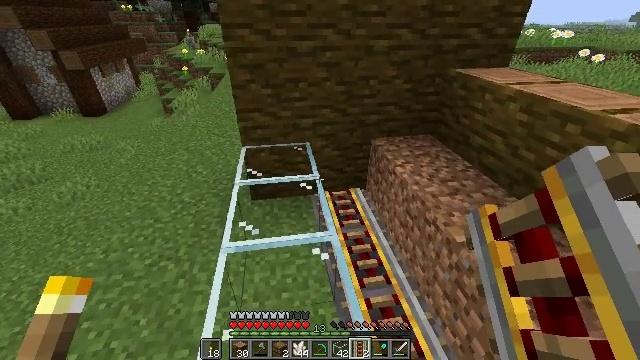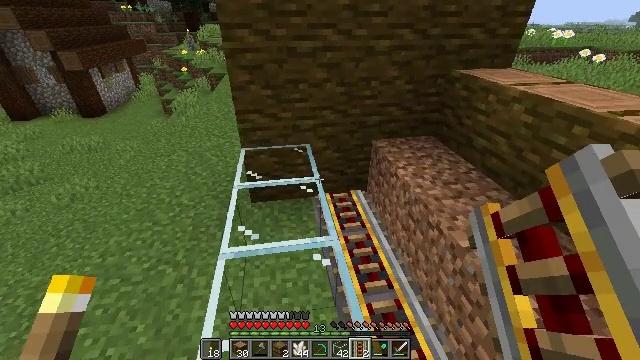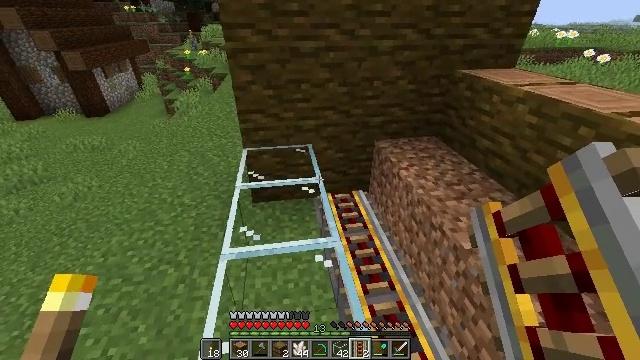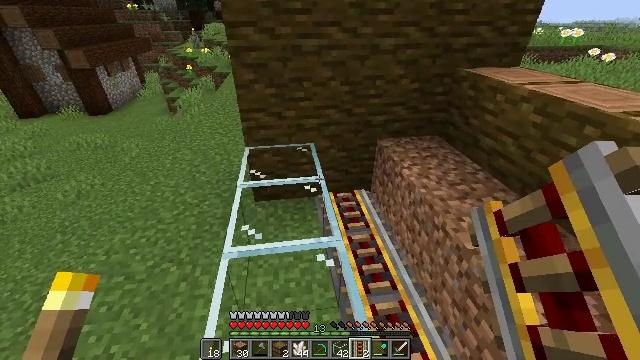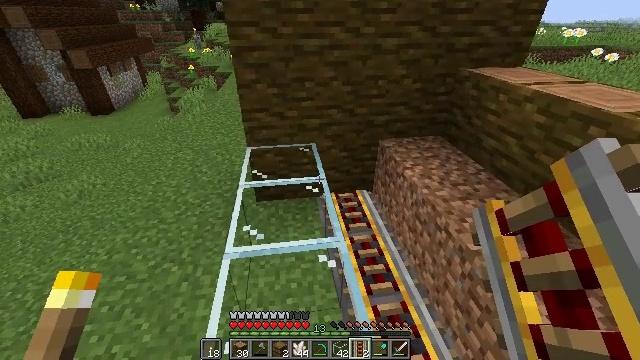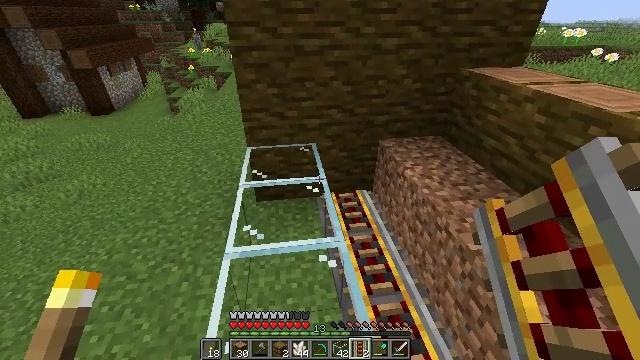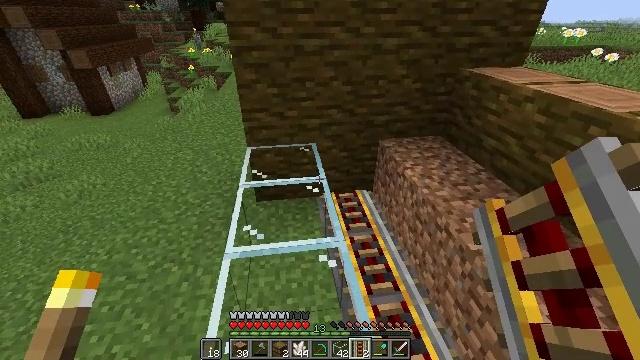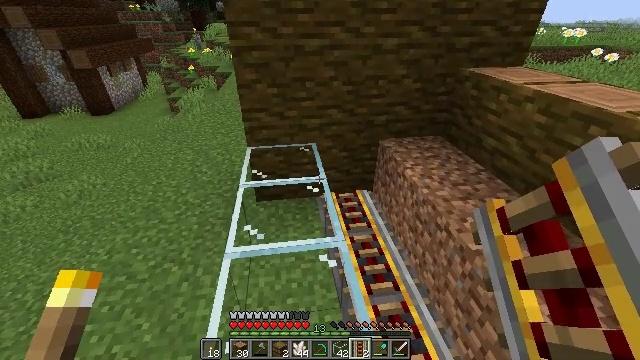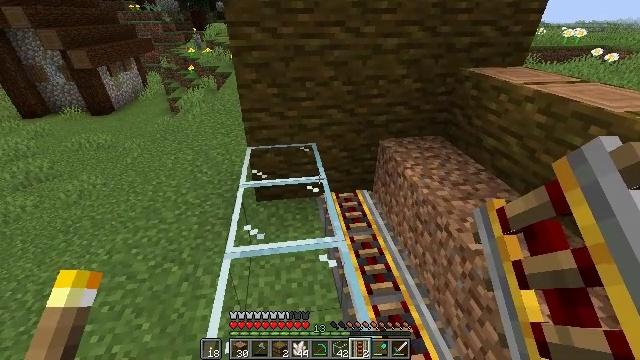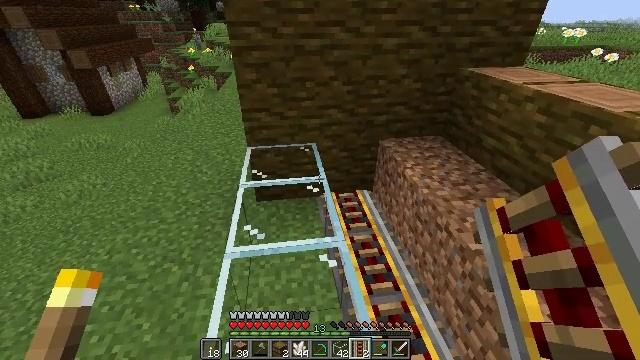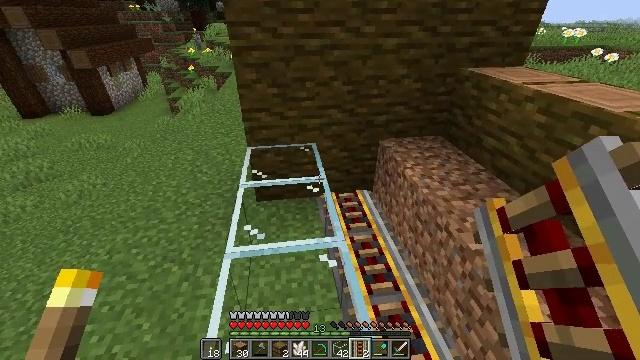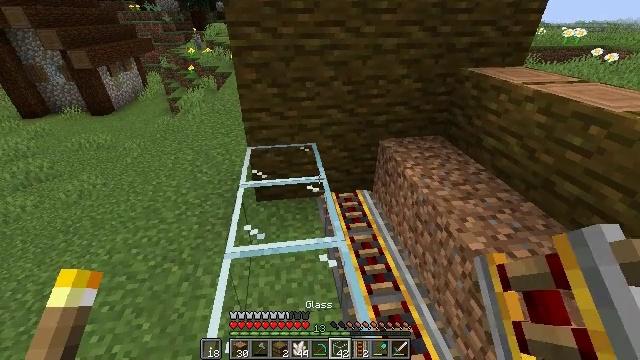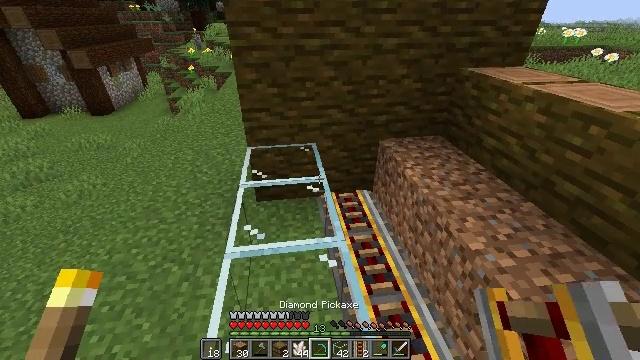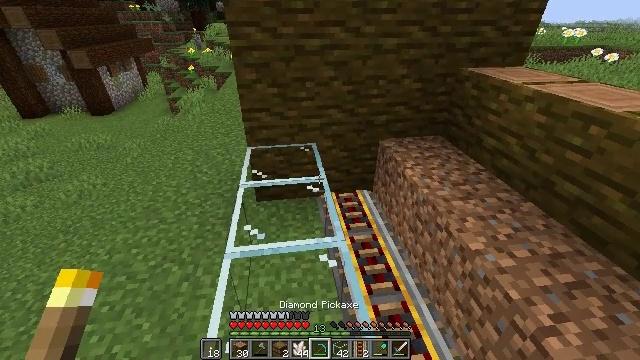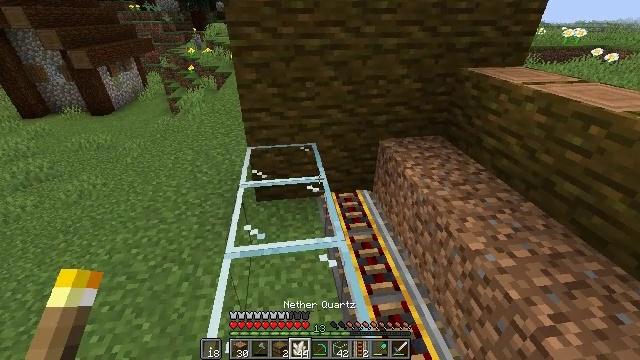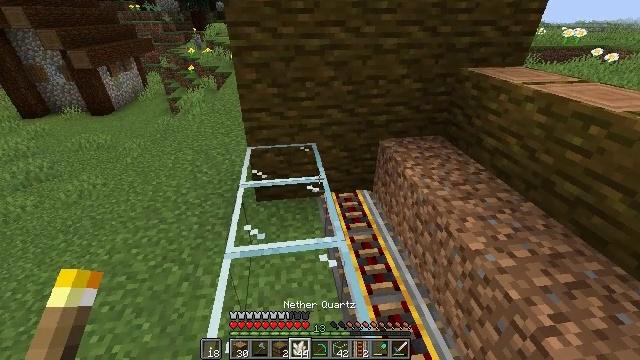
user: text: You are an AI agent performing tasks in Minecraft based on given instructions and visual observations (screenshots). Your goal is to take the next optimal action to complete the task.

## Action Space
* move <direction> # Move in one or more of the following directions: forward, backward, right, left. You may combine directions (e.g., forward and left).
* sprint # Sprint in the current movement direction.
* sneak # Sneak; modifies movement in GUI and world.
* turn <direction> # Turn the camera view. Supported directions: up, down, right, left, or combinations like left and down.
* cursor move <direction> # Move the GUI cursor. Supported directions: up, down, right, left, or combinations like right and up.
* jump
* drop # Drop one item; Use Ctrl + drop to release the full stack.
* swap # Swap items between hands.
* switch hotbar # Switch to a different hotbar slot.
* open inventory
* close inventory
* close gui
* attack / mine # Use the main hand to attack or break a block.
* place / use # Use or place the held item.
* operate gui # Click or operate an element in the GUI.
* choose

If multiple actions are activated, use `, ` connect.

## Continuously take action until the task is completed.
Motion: motion action
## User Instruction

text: Break the jungle log to gather wood.
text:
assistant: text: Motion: no_op
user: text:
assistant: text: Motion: no_op
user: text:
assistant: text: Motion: no_op
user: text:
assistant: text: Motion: no_op
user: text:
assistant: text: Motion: no_op
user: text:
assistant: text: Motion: no_op
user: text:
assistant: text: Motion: no_op
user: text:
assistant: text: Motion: no_op
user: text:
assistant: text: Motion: no_op
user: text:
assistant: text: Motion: no_op
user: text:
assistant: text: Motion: no_op
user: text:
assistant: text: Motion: no_op
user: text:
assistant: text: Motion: no_op
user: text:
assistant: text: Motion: no_op
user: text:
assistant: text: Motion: no_op
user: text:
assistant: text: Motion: no_op
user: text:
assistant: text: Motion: no_op
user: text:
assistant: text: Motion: no_op
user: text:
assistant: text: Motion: no_op
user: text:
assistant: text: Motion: no_op
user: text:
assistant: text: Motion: no_op
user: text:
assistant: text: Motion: no_op
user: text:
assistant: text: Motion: no_op
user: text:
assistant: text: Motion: no_op
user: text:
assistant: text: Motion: no_op
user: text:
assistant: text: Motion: no_op
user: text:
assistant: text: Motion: no_op
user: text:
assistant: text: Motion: move forward
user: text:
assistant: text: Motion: move forward
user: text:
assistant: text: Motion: move forward and move right